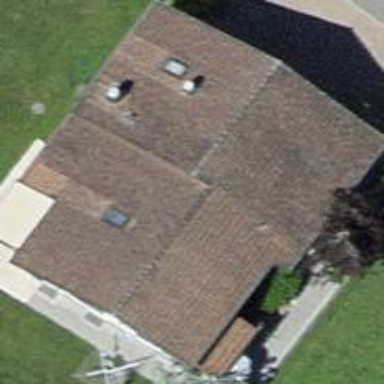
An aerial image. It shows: Building with tile roof.